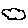
Label: cloud